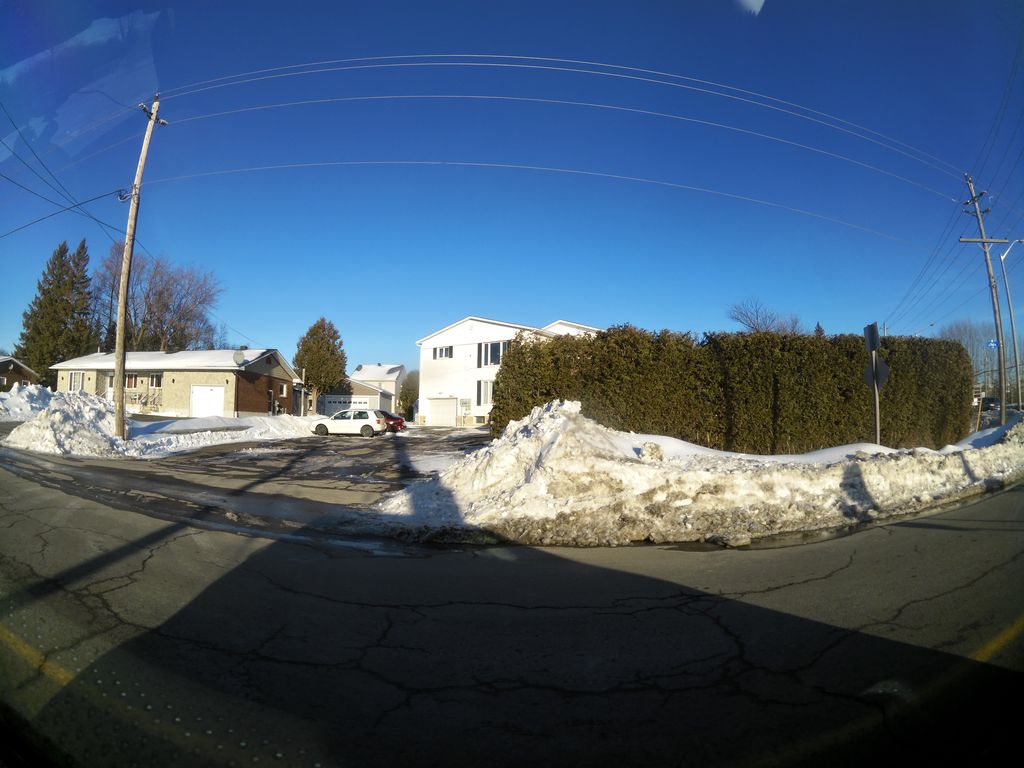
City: ottawa-gatineau